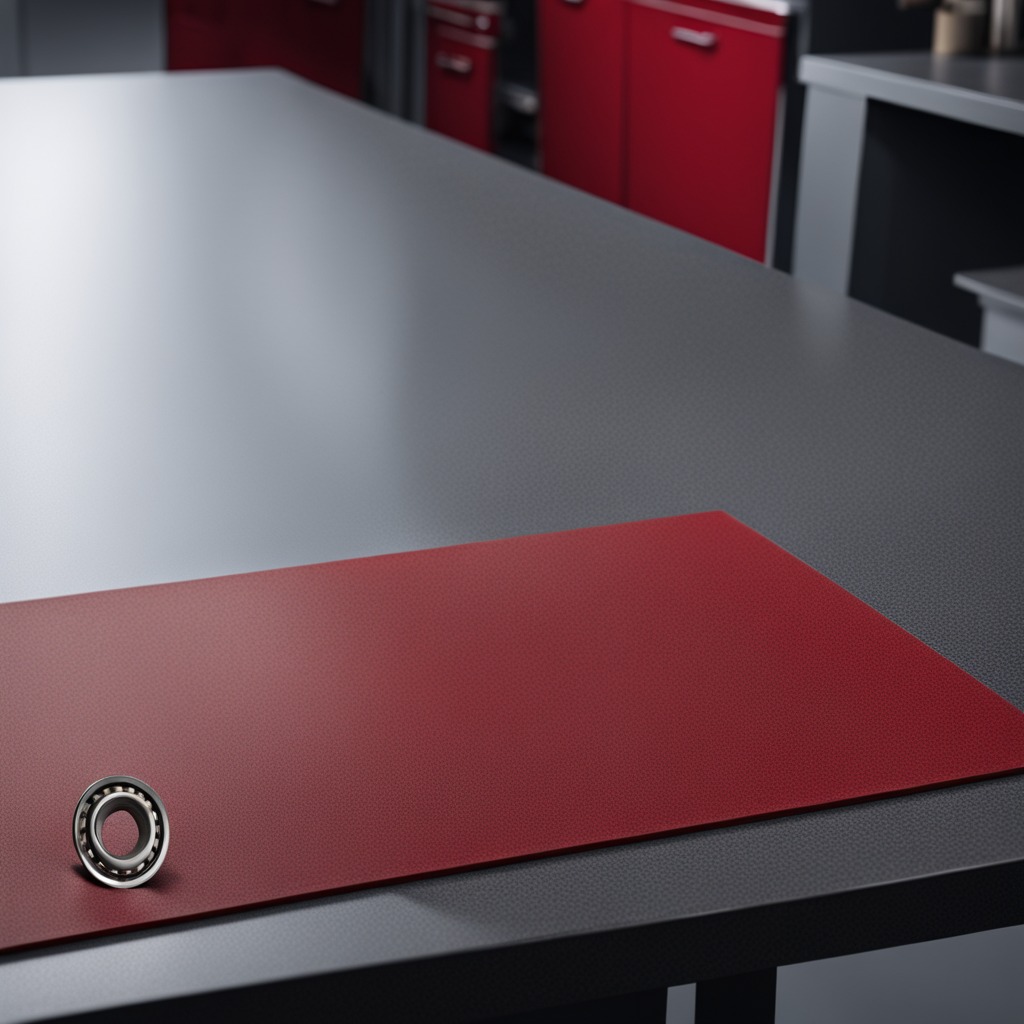
A metal ball bearing is lying on the clean granite tabletop covered with a red rubber mat inside a workshop under bright overhead lighting crisp shadows high clarity worn but beneath the mat.